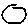
Label: circle